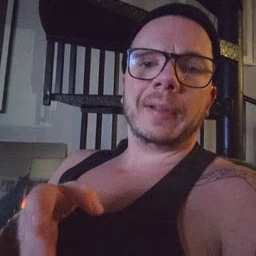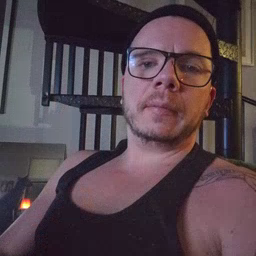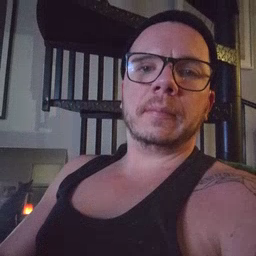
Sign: beside